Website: lowes
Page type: cart
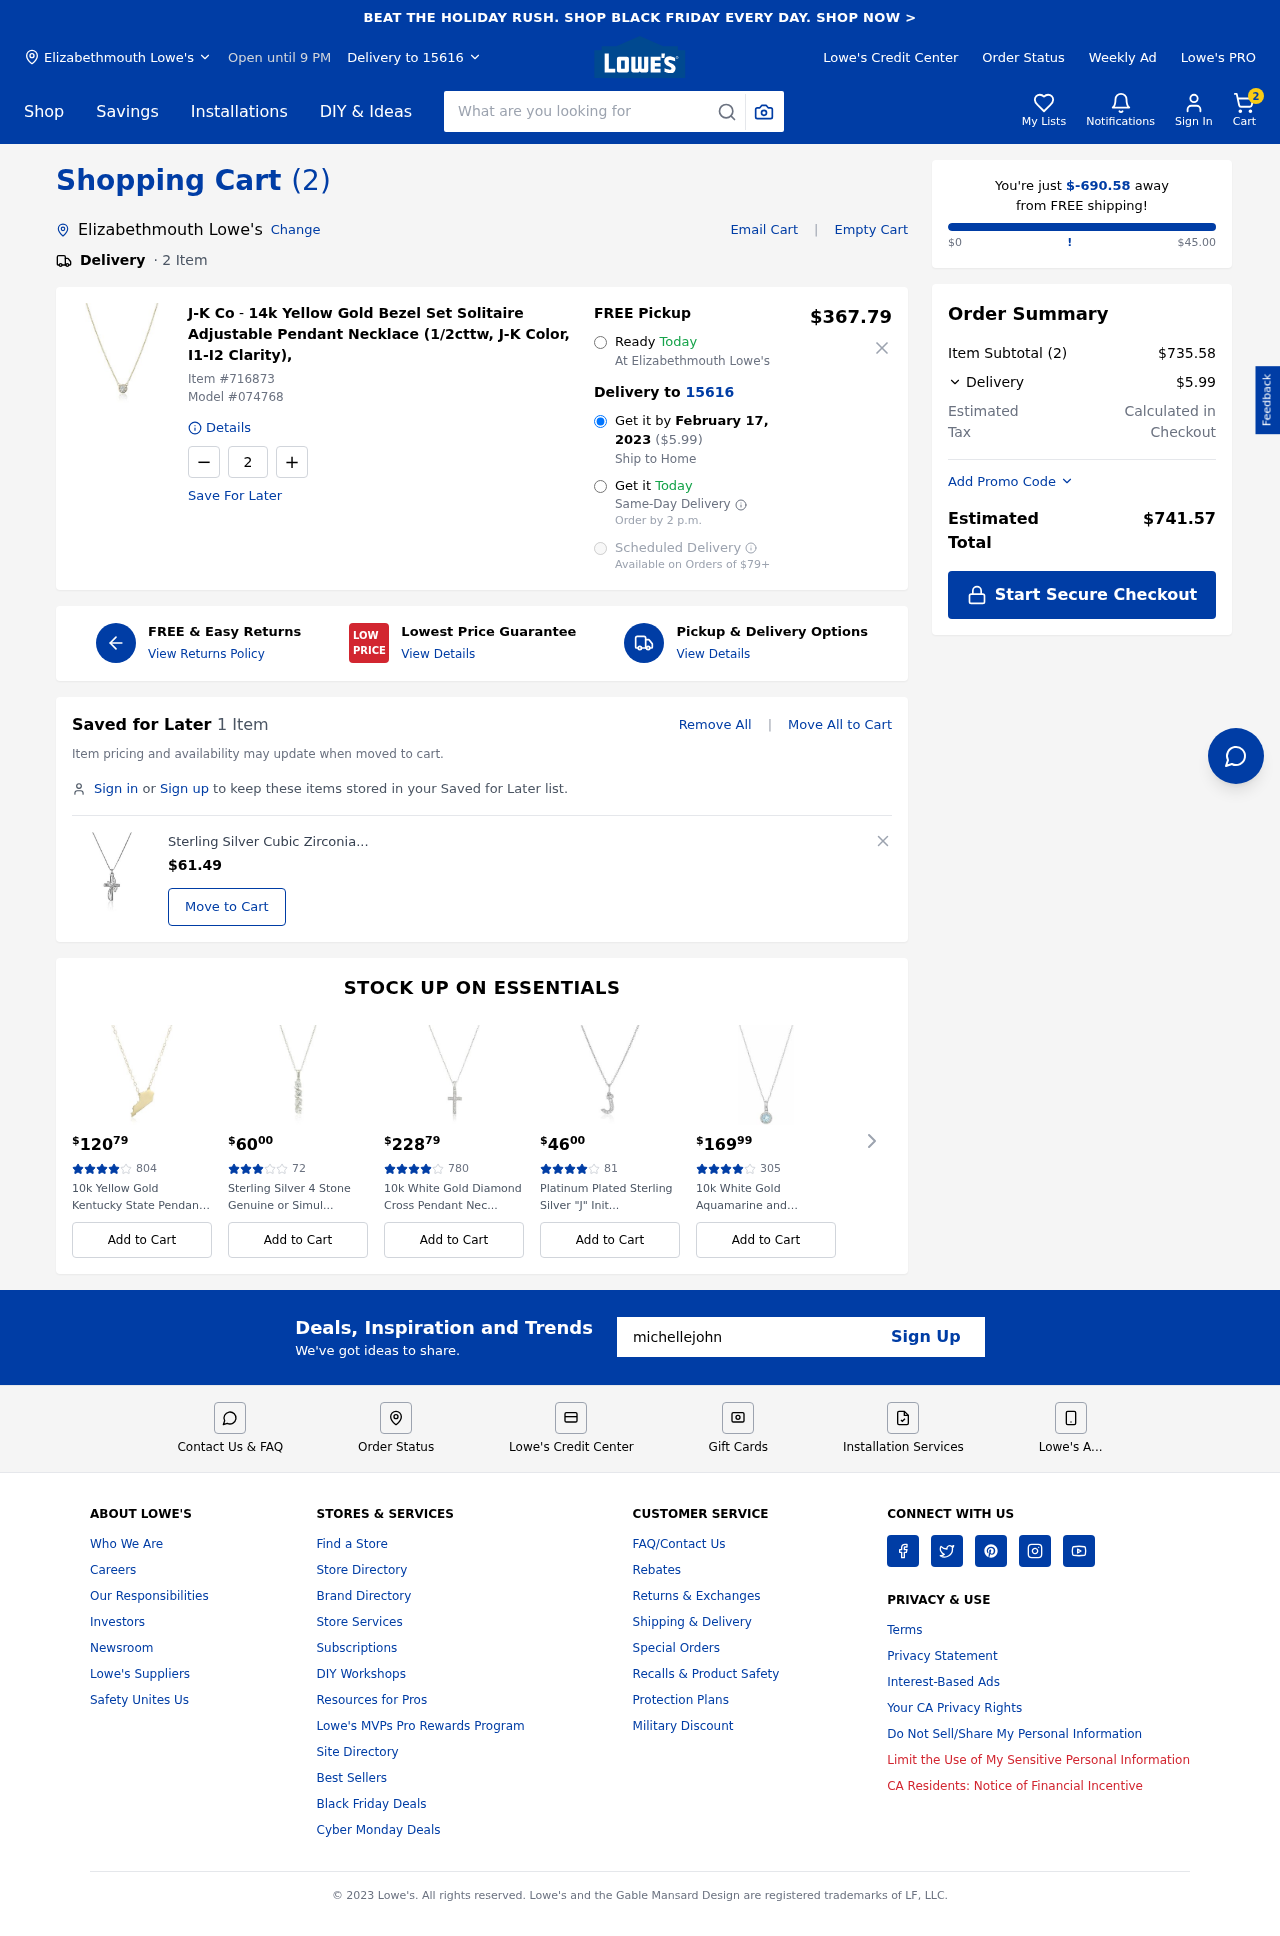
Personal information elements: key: PII_CITY
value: Elizabethmouth Lowe's
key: PII_EMAIL
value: michellejohnson@gmail.com
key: PII_POSTCODE
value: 15616
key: PII_CITY2
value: Elizabethmouth Lowe's
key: PII_CITY3
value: Elizabethmouth
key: PII_POSTCODE2
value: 15616
Product elements: key: PRODUCT1_BRAND
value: J-K Co
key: PRODUCT1_NAME
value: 14k Yellow Gold Bezel Set Solitaire Adjustable Pendant Necklace (1/2cttw, J-K Color, I1-I2 Clarity),
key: PRODUCT1_PRICE
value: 367.79
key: PRODUCT1_QUANTITY
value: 2
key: PRODUCT2_NAME
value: Sterling Silver Cubic Zirconia"Faith Hope Love" Cross Pendant Necklace, 18"
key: PRODUCT2_PRICE
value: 61.49
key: PRODUCT1_ITEM_NUMBER
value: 716873
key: PRODUCT1_MODEL_NUMBER
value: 074768
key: PRODUCT3_PRICE
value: $12079
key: PRODUCT3_NUM_RATINGS
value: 804
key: PRODUCT3_NAME
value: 10k Yellow Gold Kentucky State Pendant N...
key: PRODUCT4_PRICE
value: $6000
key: PRODUCT4_NUM_RATINGS
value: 72
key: PRODUCT4_NAME
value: Sterling Silver 4 Stone Genuine or Simul...
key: PRODUCT5_PRICE
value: $22879
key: PRODUCT5_NUM_RATINGS
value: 780
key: PRODUCT5_NAME
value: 10k White Gold Diamond Cross Pendant Nec...
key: PRODUCT6_PRICE
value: $4600
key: PRODUCT6_NUM_RATINGS
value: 81
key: PRODUCT6_NAME
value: Platinum Plated Sterling Silver "J" Init...
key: PRODUCT7_PRICE
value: $16999
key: PRODUCT7_NUM_RATINGS
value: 305
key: PRODUCT7_NAME
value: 10k White Gold Aquamarine and Diamond Ac...
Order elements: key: ORDER_NUM_ITEMS
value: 2
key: ORDER_DELIVERY_DATE
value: February 17, 2023
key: ORDER_SHIPPING_COST2
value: $5.99
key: ORDER_SHIPPING_AWAY
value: $-690.58
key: ORDER_SUBTOTAL
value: $735.58
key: ORDER_SHIPPING_COST
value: $5.99
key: ORDER_TOTAL
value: $741.57
Search elements: key: HEADER_SEARCH
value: What are you looking for
Other elements: key: SAVED_NUM_ITEMS
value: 1 Item